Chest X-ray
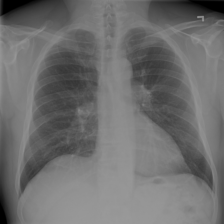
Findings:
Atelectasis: negative
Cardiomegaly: negative
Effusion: negative
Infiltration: positive
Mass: negative
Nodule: negative
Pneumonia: negative
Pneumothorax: negative
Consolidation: negative
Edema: negative
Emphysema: negative
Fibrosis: negative
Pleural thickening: negative
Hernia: negative